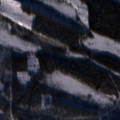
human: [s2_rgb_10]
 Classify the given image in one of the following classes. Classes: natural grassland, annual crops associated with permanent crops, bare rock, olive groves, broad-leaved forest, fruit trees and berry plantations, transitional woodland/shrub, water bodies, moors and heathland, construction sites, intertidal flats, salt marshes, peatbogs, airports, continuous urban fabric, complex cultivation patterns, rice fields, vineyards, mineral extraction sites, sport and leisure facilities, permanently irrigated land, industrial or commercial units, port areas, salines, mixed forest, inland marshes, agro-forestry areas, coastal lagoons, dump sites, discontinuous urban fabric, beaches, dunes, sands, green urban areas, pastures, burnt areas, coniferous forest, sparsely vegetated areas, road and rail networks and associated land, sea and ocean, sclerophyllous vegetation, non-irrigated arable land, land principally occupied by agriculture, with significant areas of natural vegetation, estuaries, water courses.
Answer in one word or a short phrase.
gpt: coniferous forest, transitional woodland/shrub, water bodies